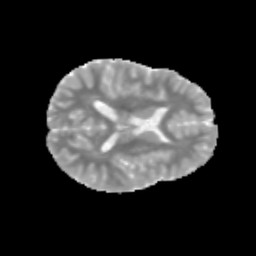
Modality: MD
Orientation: axial
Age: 12
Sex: male
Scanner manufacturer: siemens
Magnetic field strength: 3 T
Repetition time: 3.8 s
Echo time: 0.07 s